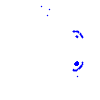
Particle: electron